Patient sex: M
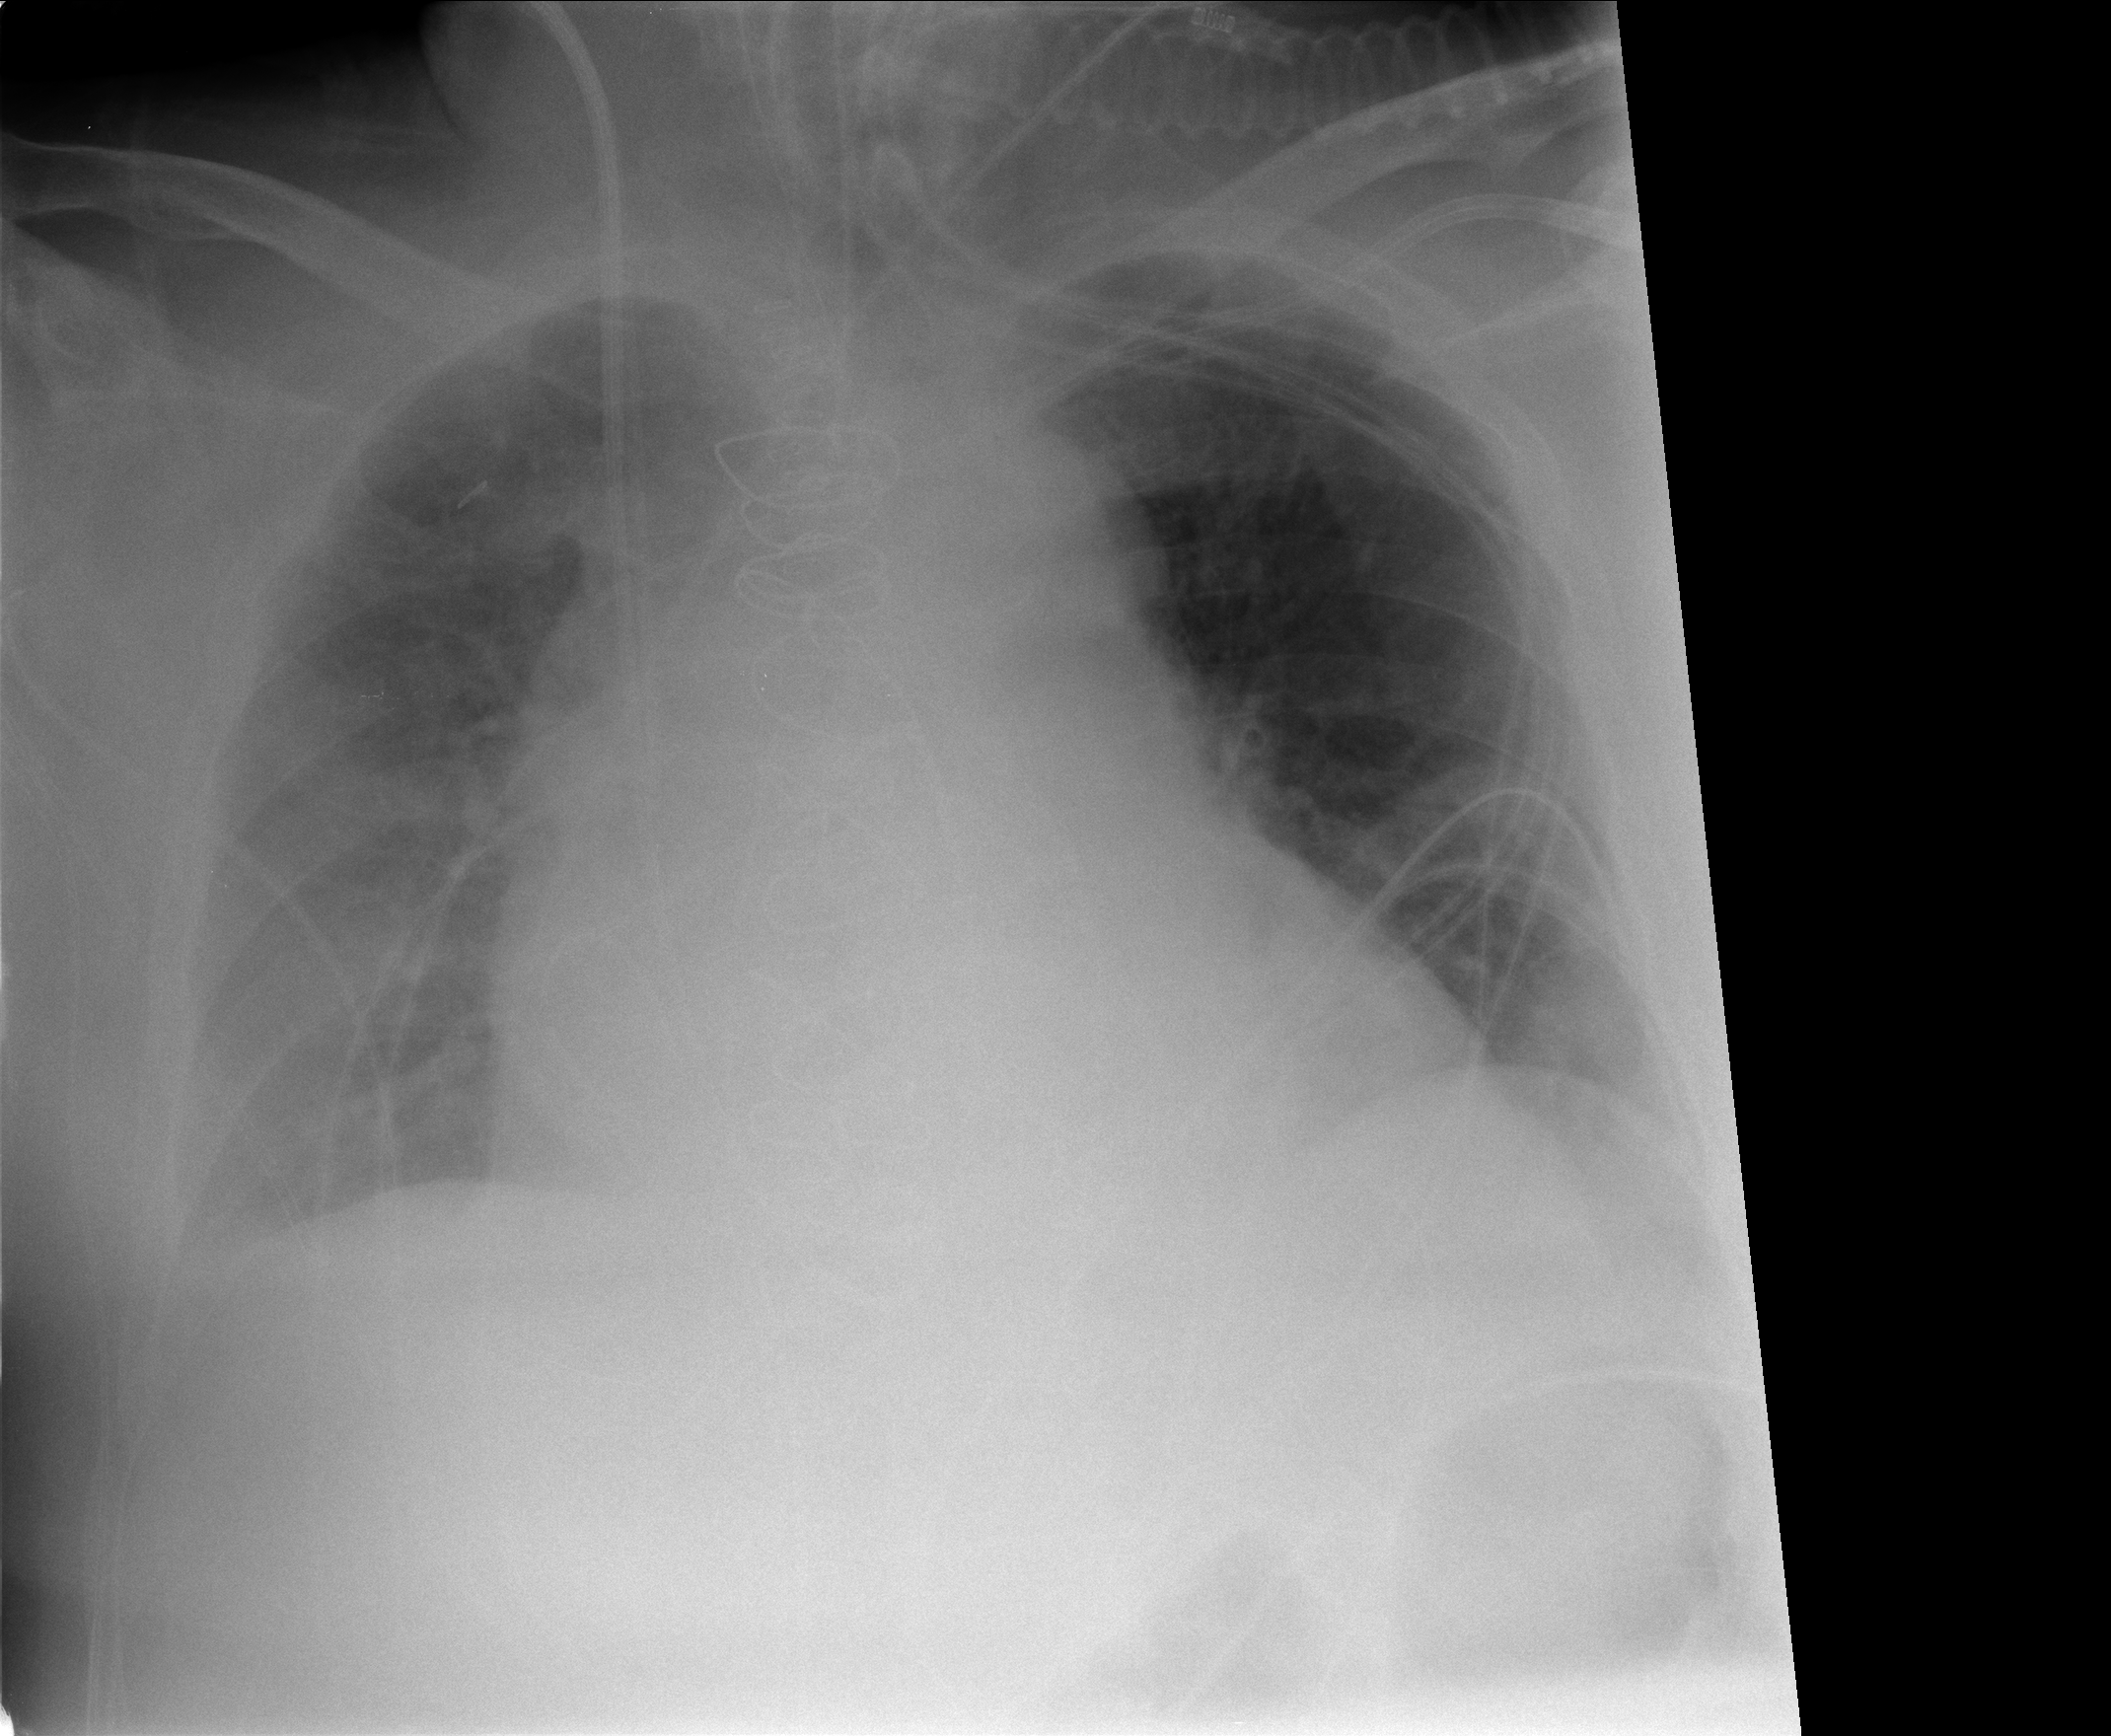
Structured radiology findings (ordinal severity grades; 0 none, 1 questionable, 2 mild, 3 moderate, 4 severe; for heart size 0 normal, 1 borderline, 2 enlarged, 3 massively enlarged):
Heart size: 2
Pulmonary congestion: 2
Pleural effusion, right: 2
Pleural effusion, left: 0
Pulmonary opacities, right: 0
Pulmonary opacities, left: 0
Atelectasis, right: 2
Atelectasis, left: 0